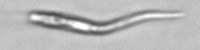
Label: Euglena